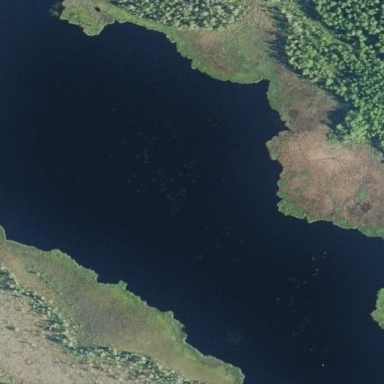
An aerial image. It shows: Serene lake surrounded by nature.